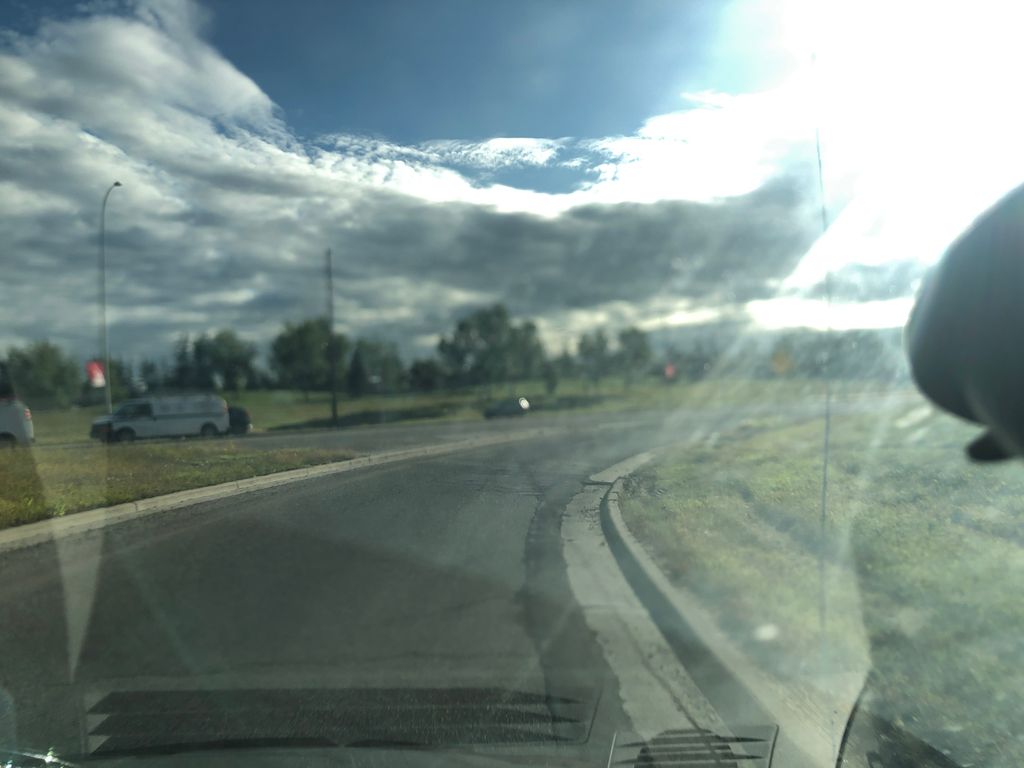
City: calgary